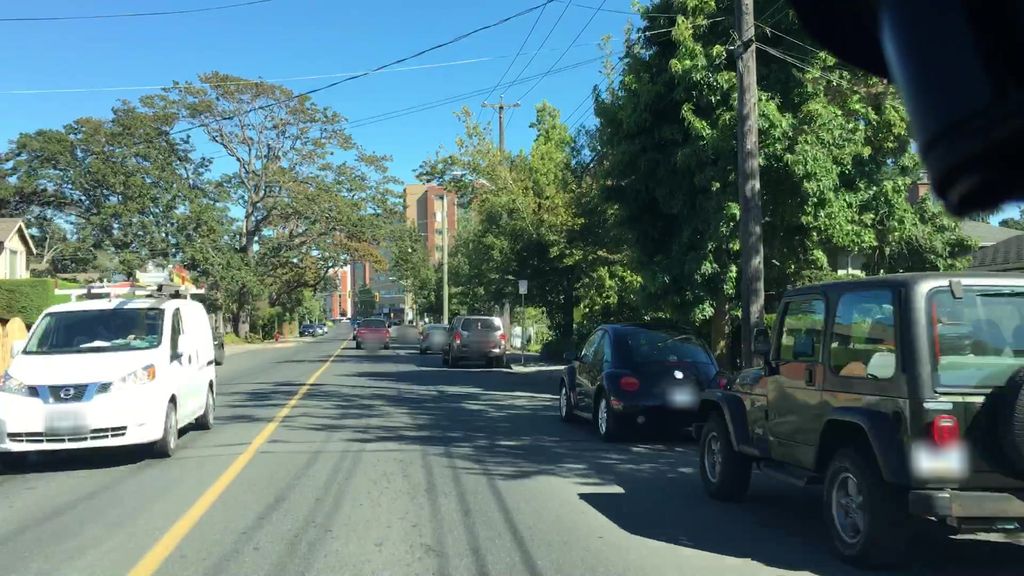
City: victoria